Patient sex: M
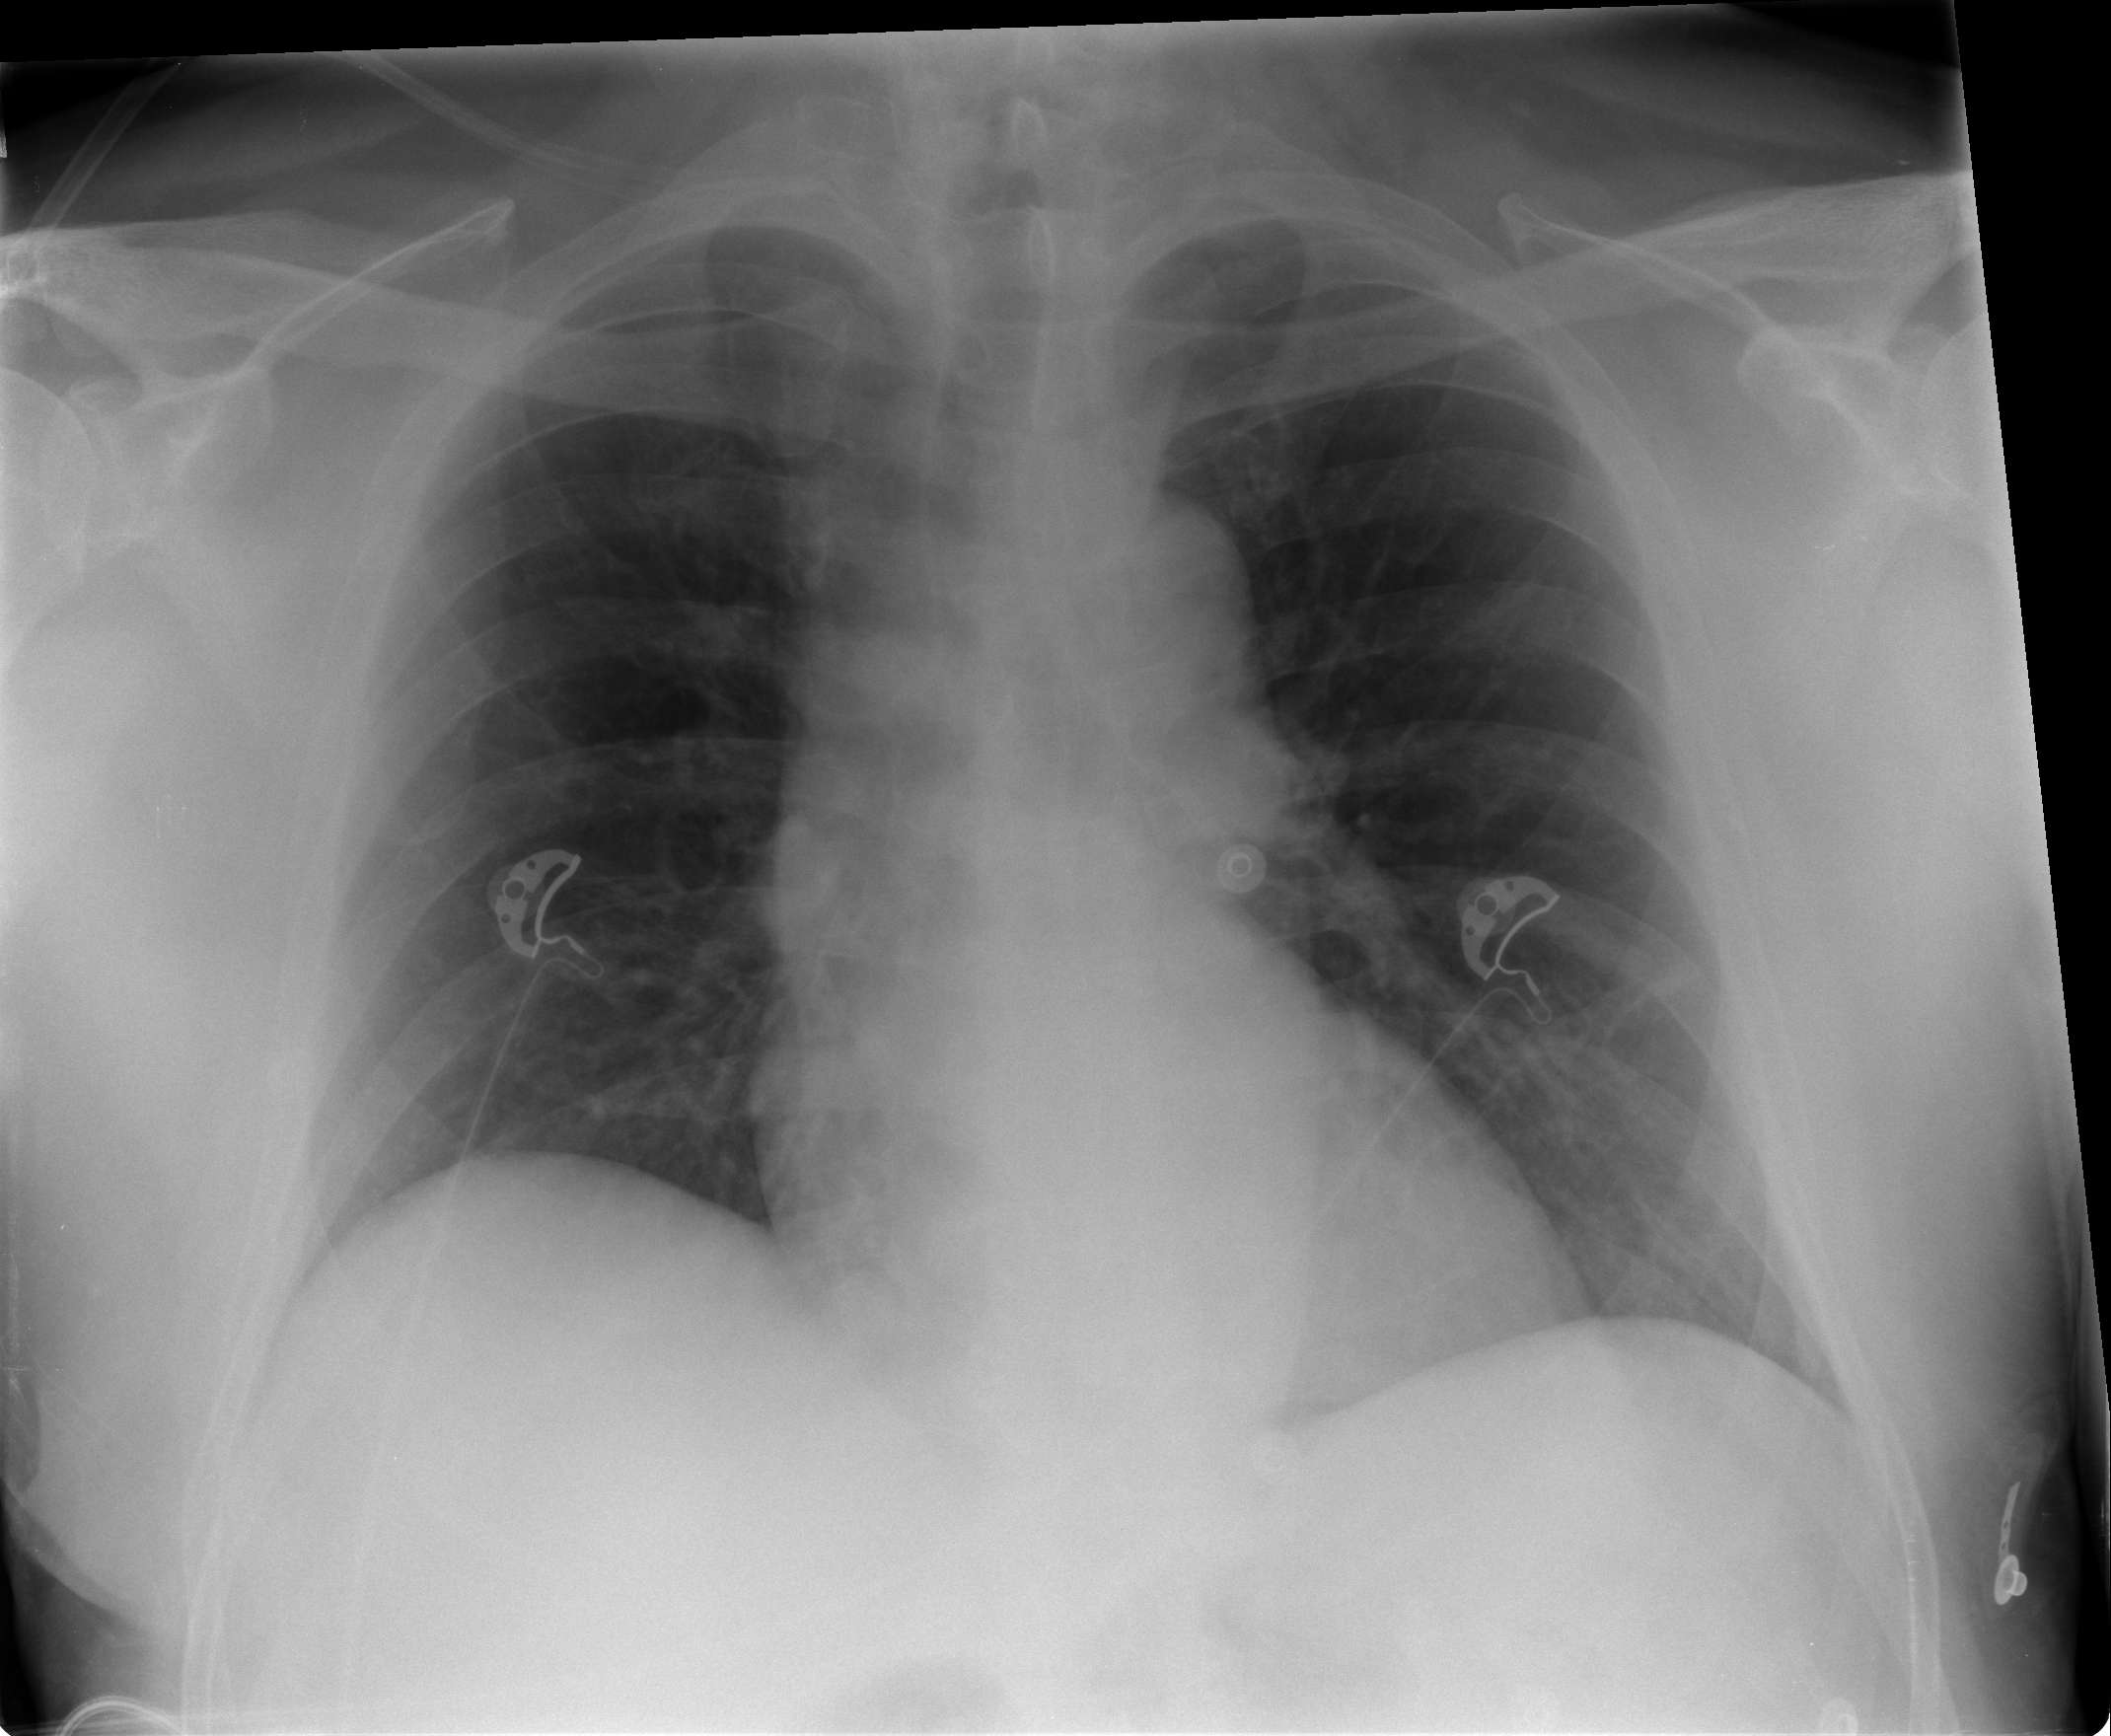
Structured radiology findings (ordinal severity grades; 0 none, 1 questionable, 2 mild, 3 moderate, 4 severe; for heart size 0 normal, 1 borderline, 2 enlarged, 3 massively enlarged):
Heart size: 0
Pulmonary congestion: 1
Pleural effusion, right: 0
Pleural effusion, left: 0
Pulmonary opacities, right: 0
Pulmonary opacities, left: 0
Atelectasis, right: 0
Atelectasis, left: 0